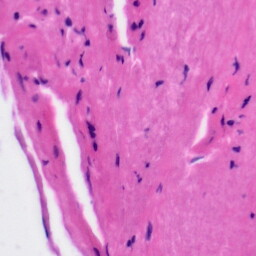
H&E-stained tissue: Tonsil